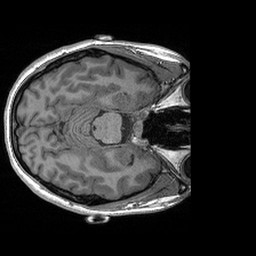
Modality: T1w
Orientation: axial
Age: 20
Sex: female
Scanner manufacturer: siemens
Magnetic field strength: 3 T
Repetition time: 2.4 s
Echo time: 0.00191 s